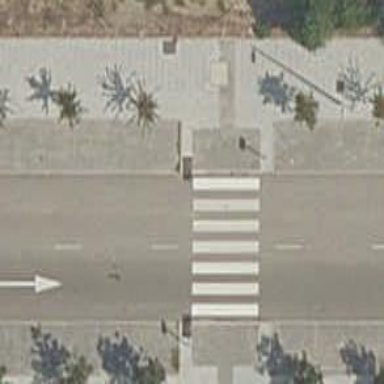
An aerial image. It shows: Uncontrolled crossing on the road.